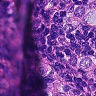
Metastatic tissue present: yes